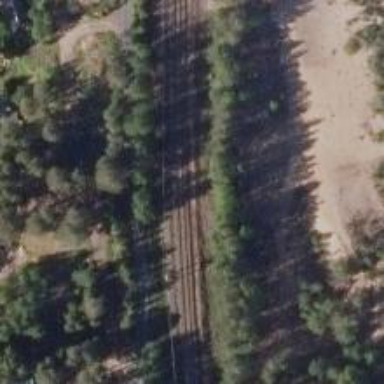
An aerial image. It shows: Continuous rail railway with electrified contact line.